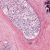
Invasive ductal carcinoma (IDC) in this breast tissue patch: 1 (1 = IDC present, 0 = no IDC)